Question: I'm developing a library mobile application using jquery mobile and asp.net I'm new to jquery mobile and I'm facing an issue and I don't have the slightest idea about the solution I need to display books arrival according to the date in my page the date will be the title and below the thumbnails of books will display like displayed below

I don't except the code for this solution I just need little ideas for solving this problem
NB: Json Parsing and Html formatting are my prime goals
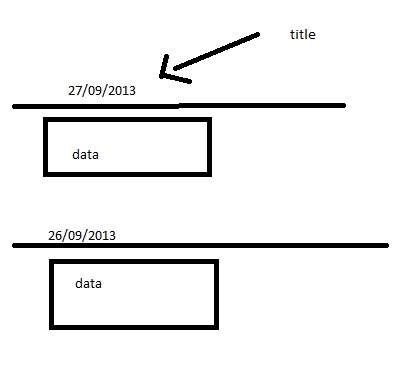
Answer: I think you are looking for something like this..
I have taken some sample json and displayed in a list view with date as header.
'''
<div data-role=header>
<h1>Home</h1>
</div>
<div data-role="content" id="home">
</div>
var response=[
{"date":"27/09/2013",
"books":["All Passion Spent",
"All the King's Men",
"An Acceptable Time",
"An Evil Cradling"]
},
{"date":"26/09/2013",
"books":["Bury My Heart at Wounded Knee",
"Butter In a Lordly Dish",
"Clouds of Witness",
"Cover Her Face"]}
];
show_response(response);
function show_response(myobj){
var ansString ='<div><ul data-role="listview" data-theme="c" data-inset="true" data-dividertheme="b" >';
$.each(myobj,function(index,quesobj){
ansString = ansString+"<li data-role='list-divider'><h3>"+quesobj.date+"</h3></li>"
for(key in quesobj.books){
ansString = ansString+'<li><a href="#">'+quesobj.books[key]+'</a></li>'
}
});
ansString = ansString+"</ul></div>"
$("#home").html(ansString).trigger("create");
}
'''
<URL>